Question: So I am producing a , that needs to engage with iPad. There is a date input field in the application. On desktop browsers I am using the jQuery UI Datepicker, but for iOS I really like the 'wheels' that pop up natively when using the date input field:
The problem is limiting the range. I can easily limit the range with the jQuery UI Datepicker via the minDate / maxDate options. And html5 date input fields are 'supposed' to have this function built in natively like so '<input type="date" min="2000-01-02" />'. However this has no effect on the iOS wheels. Is there a way I can do date range restriction WITHIN the iOS wheels?
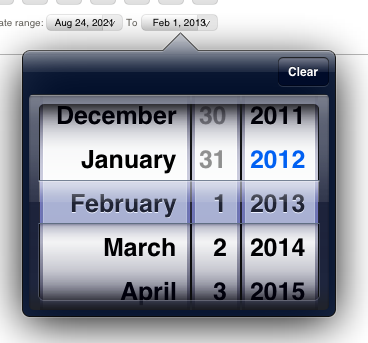
Answer: This is officially not possible.